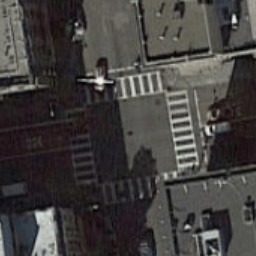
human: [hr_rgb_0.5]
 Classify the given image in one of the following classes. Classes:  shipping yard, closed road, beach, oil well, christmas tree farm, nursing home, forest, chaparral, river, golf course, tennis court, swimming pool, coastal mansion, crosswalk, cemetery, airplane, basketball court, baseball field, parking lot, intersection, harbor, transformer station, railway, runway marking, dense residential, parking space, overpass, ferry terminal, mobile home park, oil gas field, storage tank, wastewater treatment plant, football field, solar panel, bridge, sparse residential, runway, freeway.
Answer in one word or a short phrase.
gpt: crosswalk